The image is an STFT spectrogram (time versus frequency) of a rotating-machine vibration signal. What is the most likely rotor condition (normal, misalignment, unbalance, looseness)?
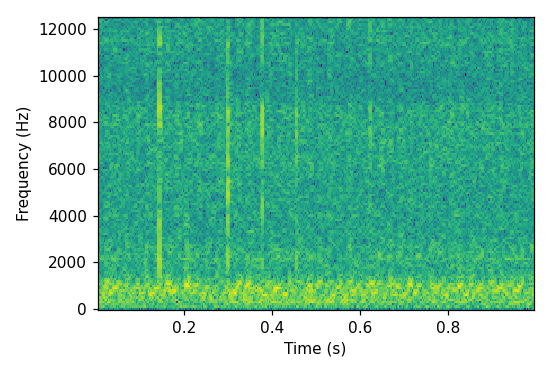
Answer: unbalance